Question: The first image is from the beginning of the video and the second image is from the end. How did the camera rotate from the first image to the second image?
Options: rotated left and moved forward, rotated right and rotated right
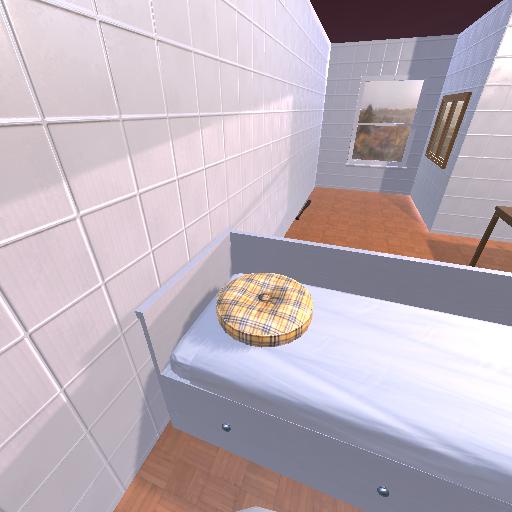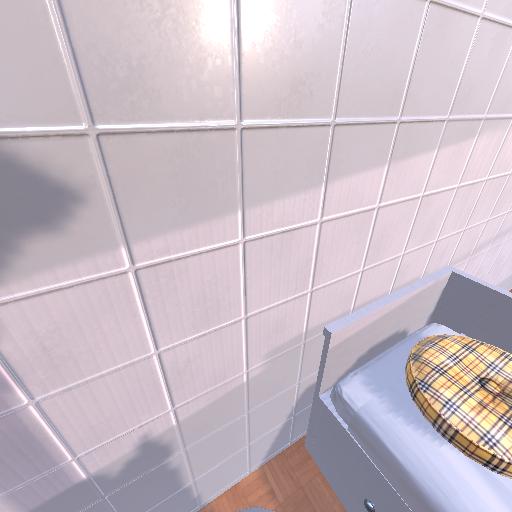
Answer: rotated left and moved forward